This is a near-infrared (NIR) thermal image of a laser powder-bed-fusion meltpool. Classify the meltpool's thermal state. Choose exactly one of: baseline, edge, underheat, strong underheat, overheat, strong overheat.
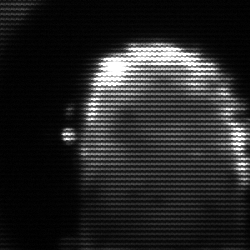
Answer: baseline